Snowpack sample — Buffalo Mountain, Silverthorne, Colorado, USA (2/22/26, 2:02 PM MST)
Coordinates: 39.622, -106.113
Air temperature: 33 °F
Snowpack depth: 63 cm
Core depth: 20 cm
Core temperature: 24.8 °F
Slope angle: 11°, slope face: 116°
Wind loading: low
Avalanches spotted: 0
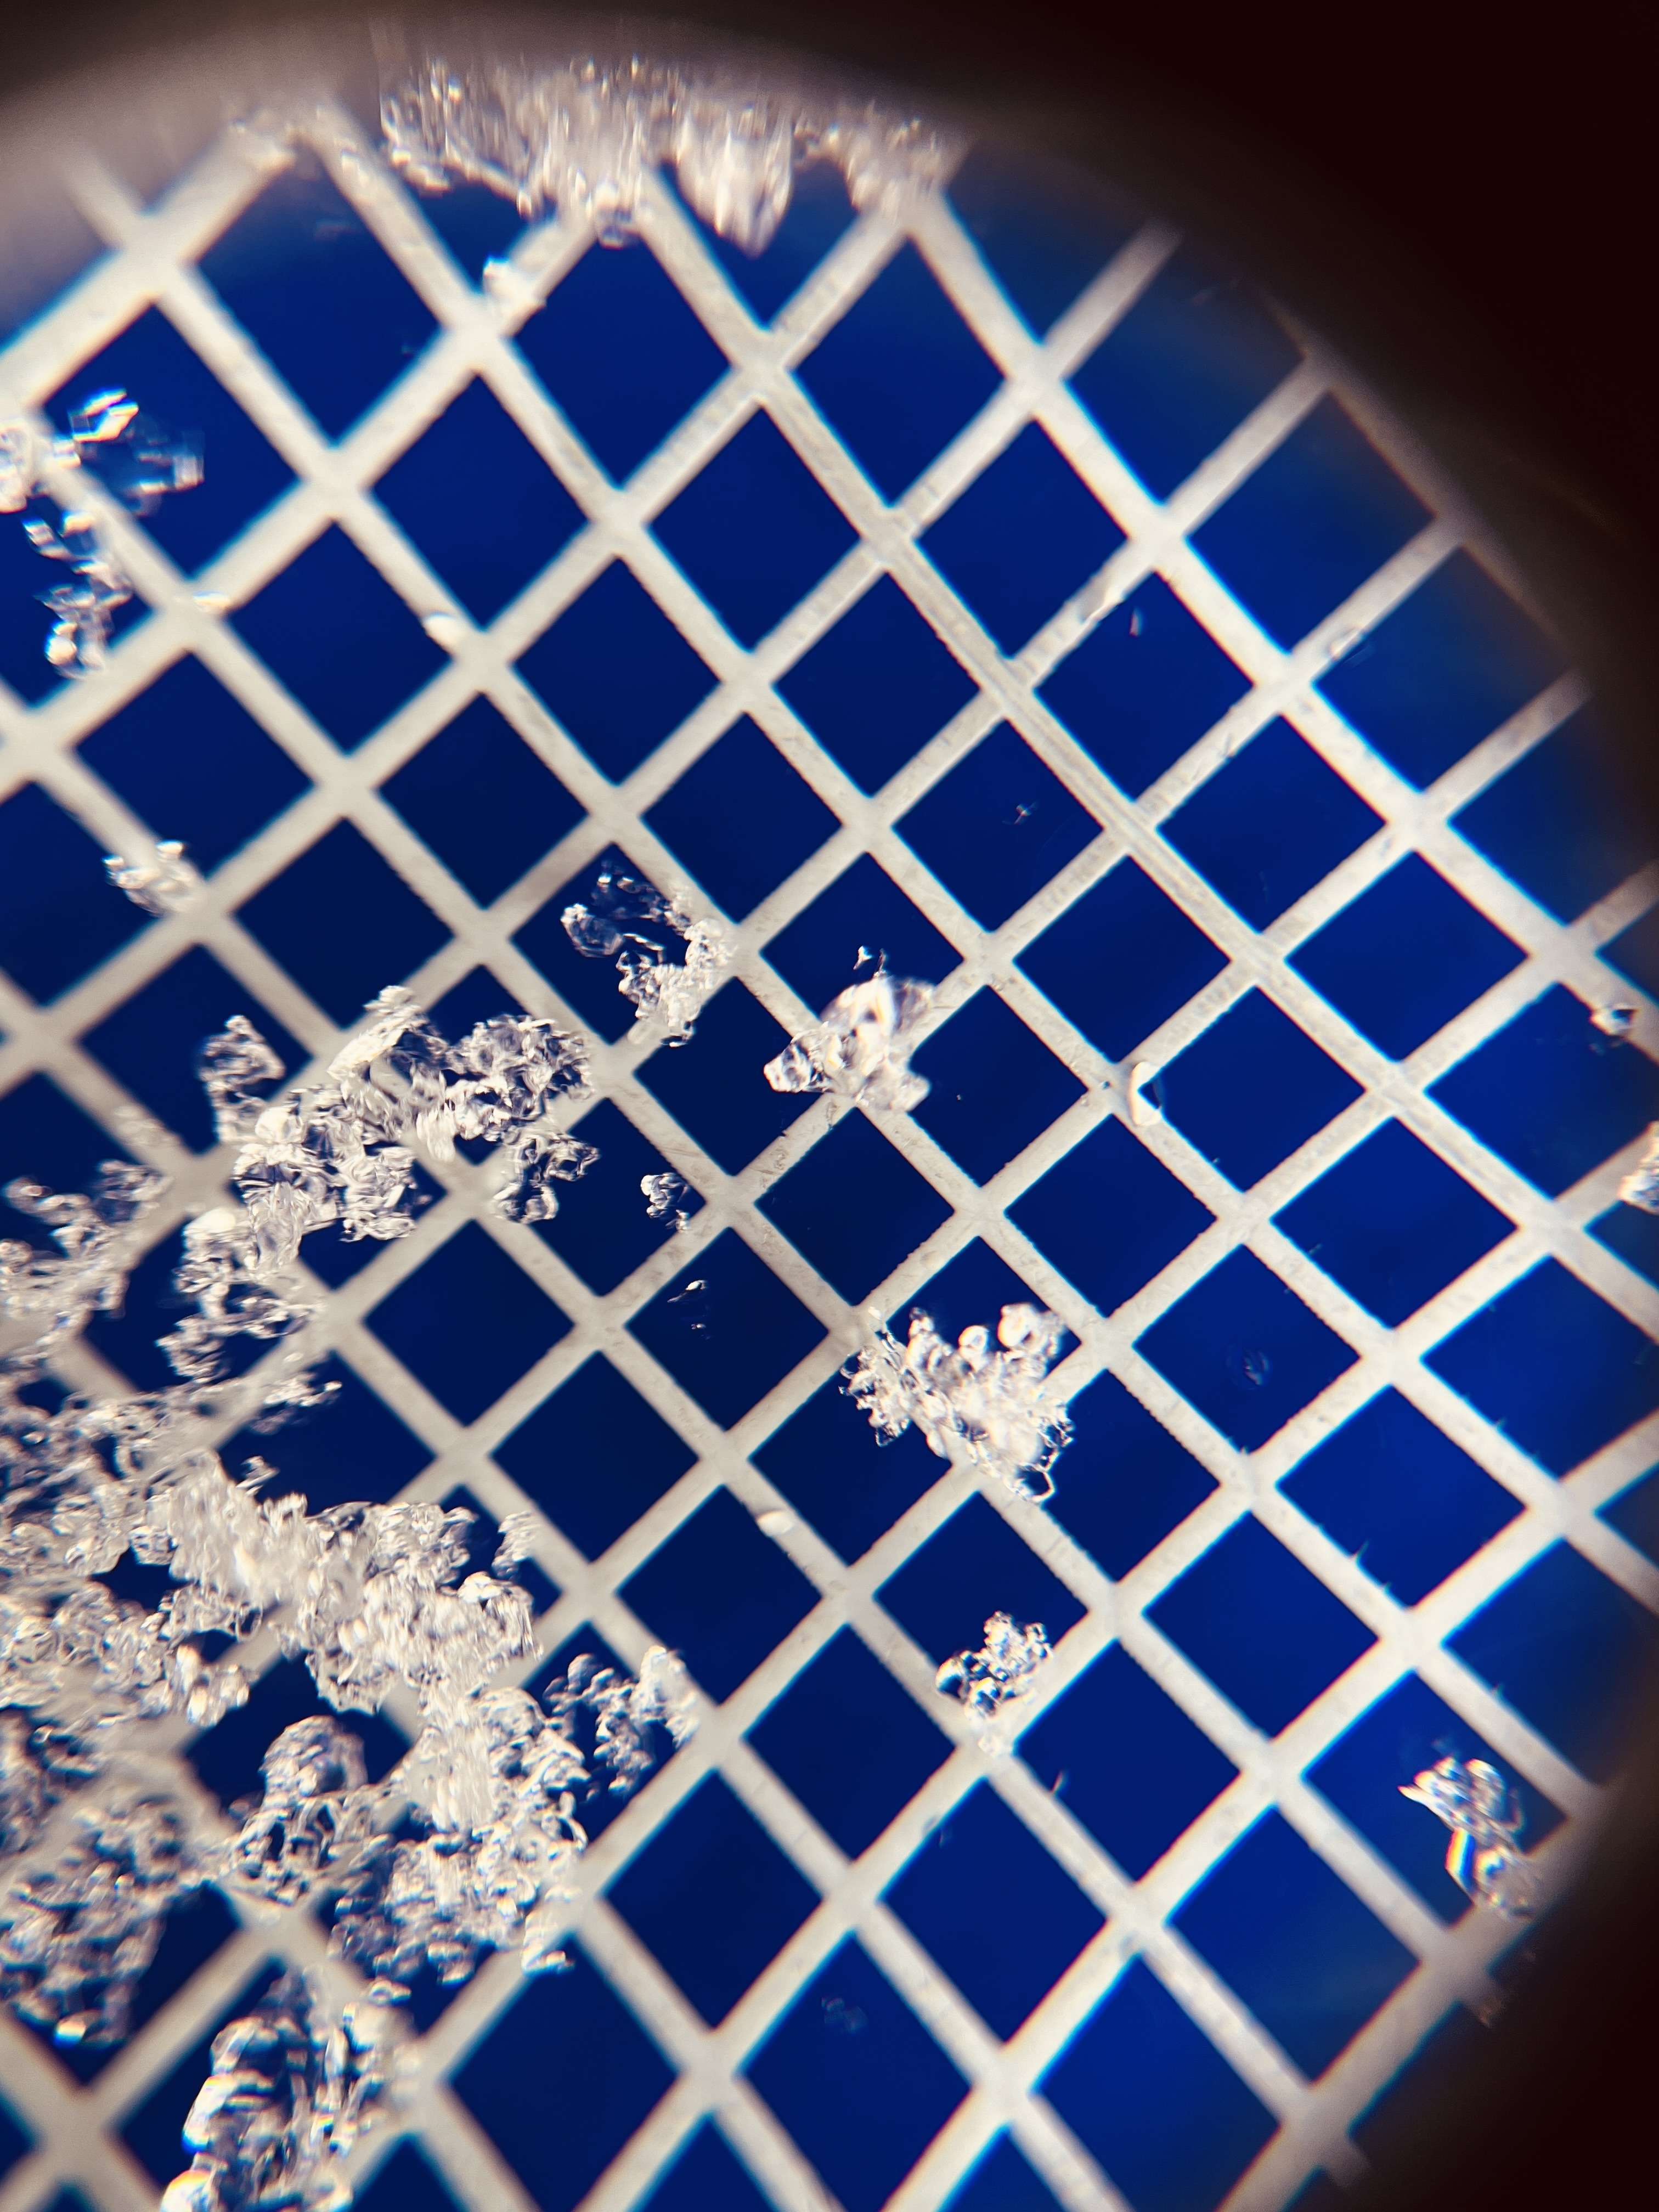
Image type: magnified_profile
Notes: In a firebreak similar to site 1, minimal wind loading with no spotted avalanches (not many faces in view though)